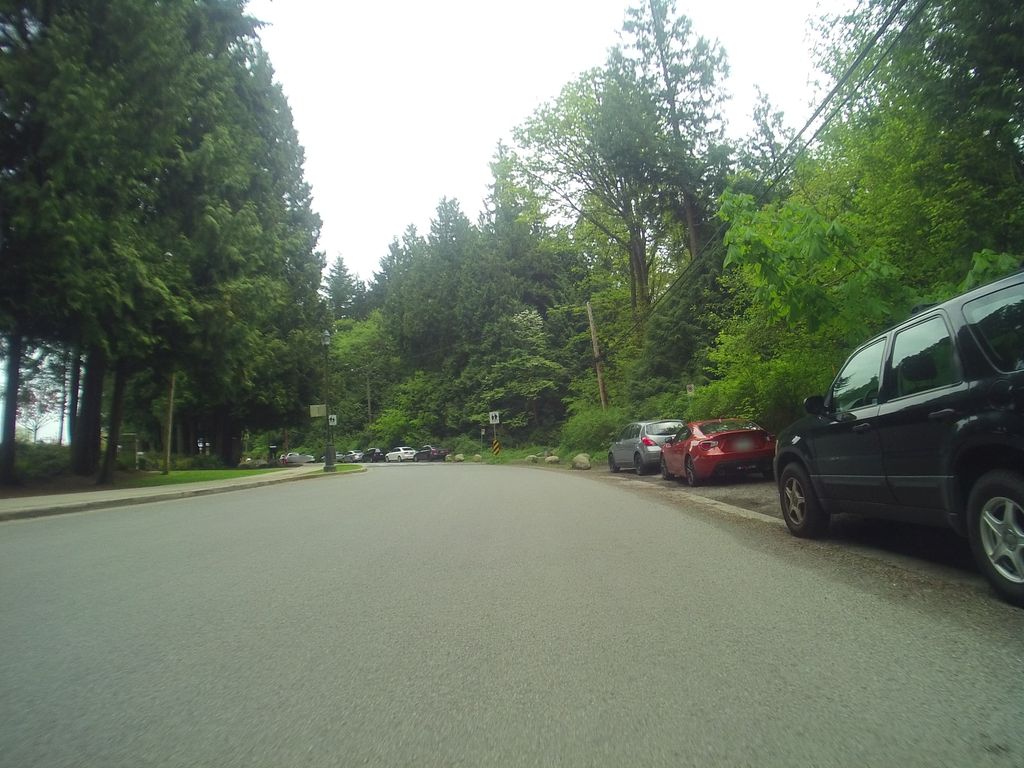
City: vancouver